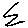
Label: zigzag